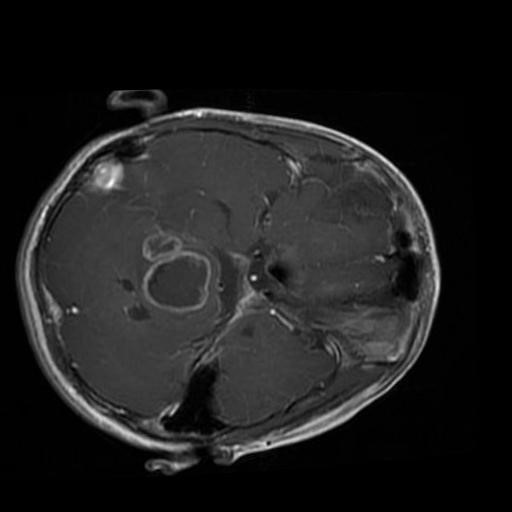
Label: brain_glioma